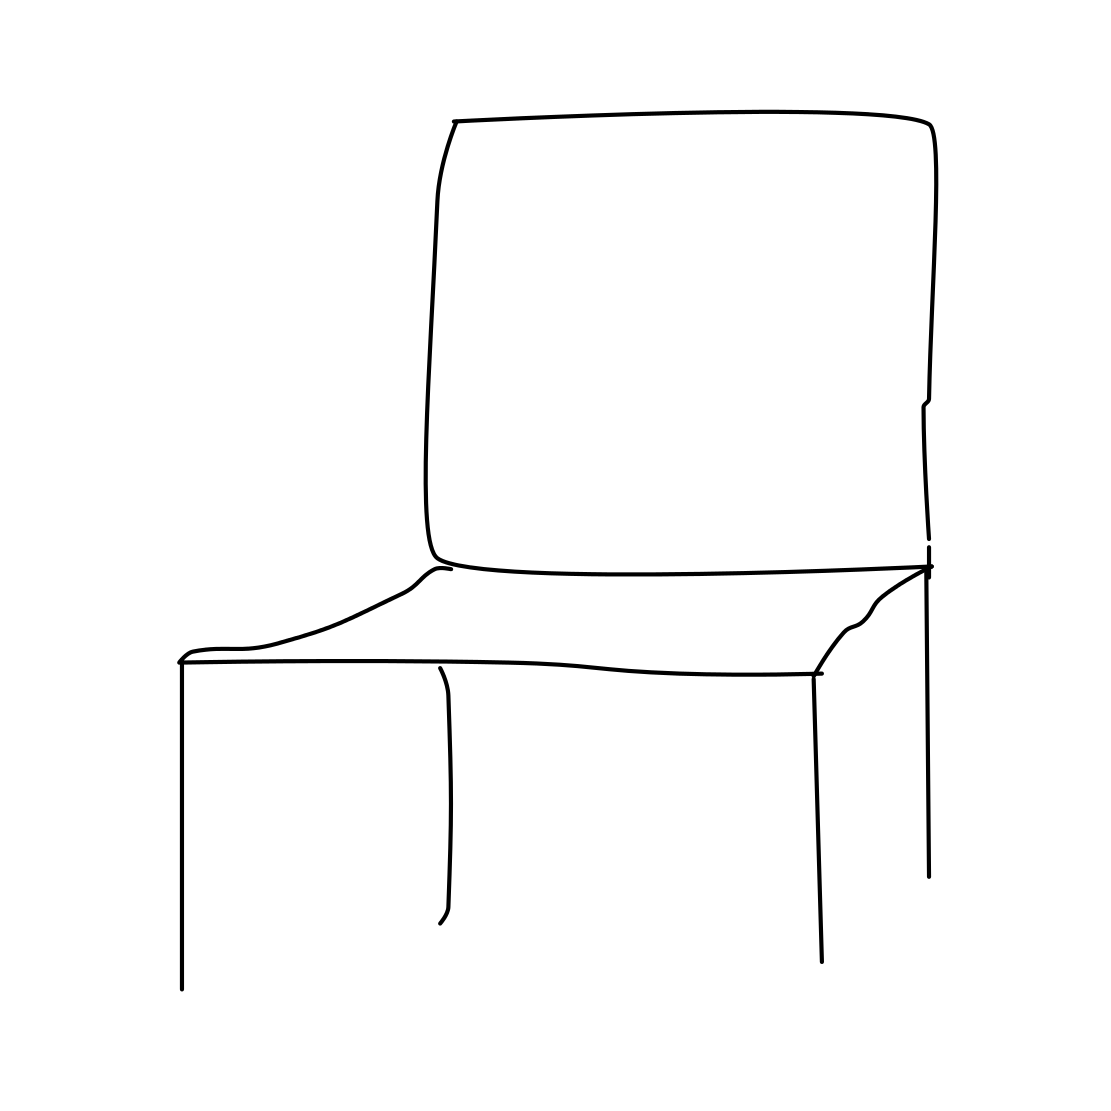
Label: chair